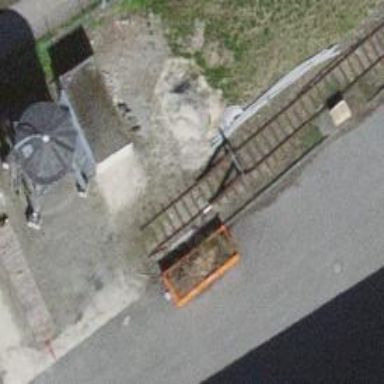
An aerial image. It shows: Railway buffer stop.